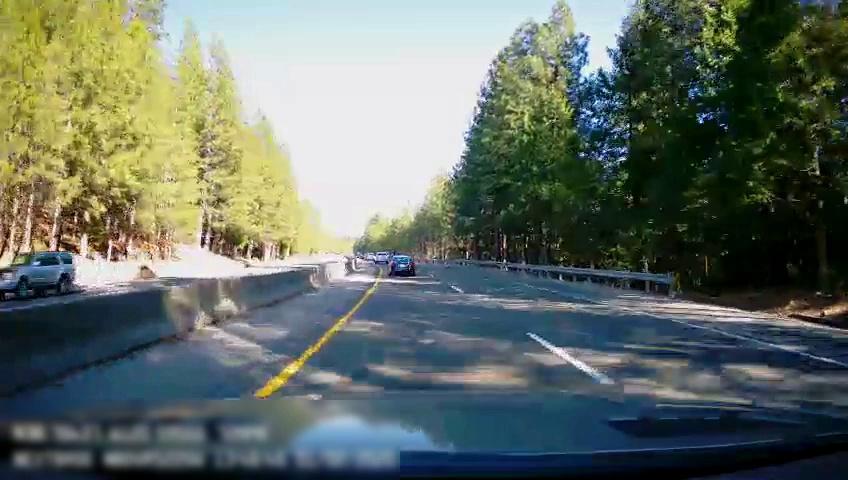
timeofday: Day
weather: Sunny
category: Drivable Space
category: Drivable Space
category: Vehicles | Car
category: Vehicles | Car
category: Vehicles | SUV
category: Lanes | Current Lane
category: Lanes | Current Lane
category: Lanes | Alternate Lane
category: Traffic | Signs